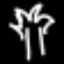
Label: palm tree